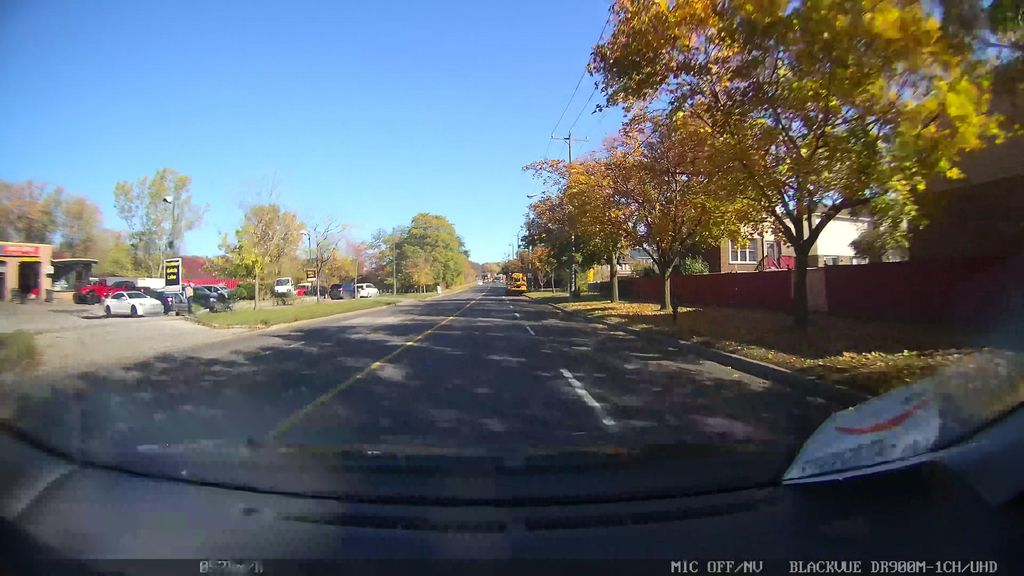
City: toronto